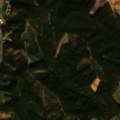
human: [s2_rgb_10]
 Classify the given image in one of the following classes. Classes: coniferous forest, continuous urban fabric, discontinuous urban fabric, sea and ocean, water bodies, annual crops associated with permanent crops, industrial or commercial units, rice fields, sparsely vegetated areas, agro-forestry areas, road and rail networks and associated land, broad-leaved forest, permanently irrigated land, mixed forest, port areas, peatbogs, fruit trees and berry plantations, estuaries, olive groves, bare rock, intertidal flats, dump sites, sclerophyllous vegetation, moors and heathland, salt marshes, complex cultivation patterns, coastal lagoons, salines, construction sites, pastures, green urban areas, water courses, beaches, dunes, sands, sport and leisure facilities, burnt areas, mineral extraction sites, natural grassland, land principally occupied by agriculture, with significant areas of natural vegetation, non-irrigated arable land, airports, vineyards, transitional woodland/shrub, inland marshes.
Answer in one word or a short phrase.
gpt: complex cultivation patterns, broad-leaved forest, transitional woodland/shrub